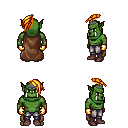
a pixel art fantasy rpg character, male body template, orc, green skin, brown cape, metal pants, light blonde long mohawk hairstyle, iron tiara, gold gloves, maroon shoes, four views (front, back, left, right), 2x2 character sprite sheet, small pixel art, hard edges, no anti-aliasing